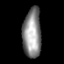
Tissue: prostate
Cell type: Myeloid cells
Senescence score: 0.3073
Nuclear area (px): 899
Mean DAPI intensity: 139.517